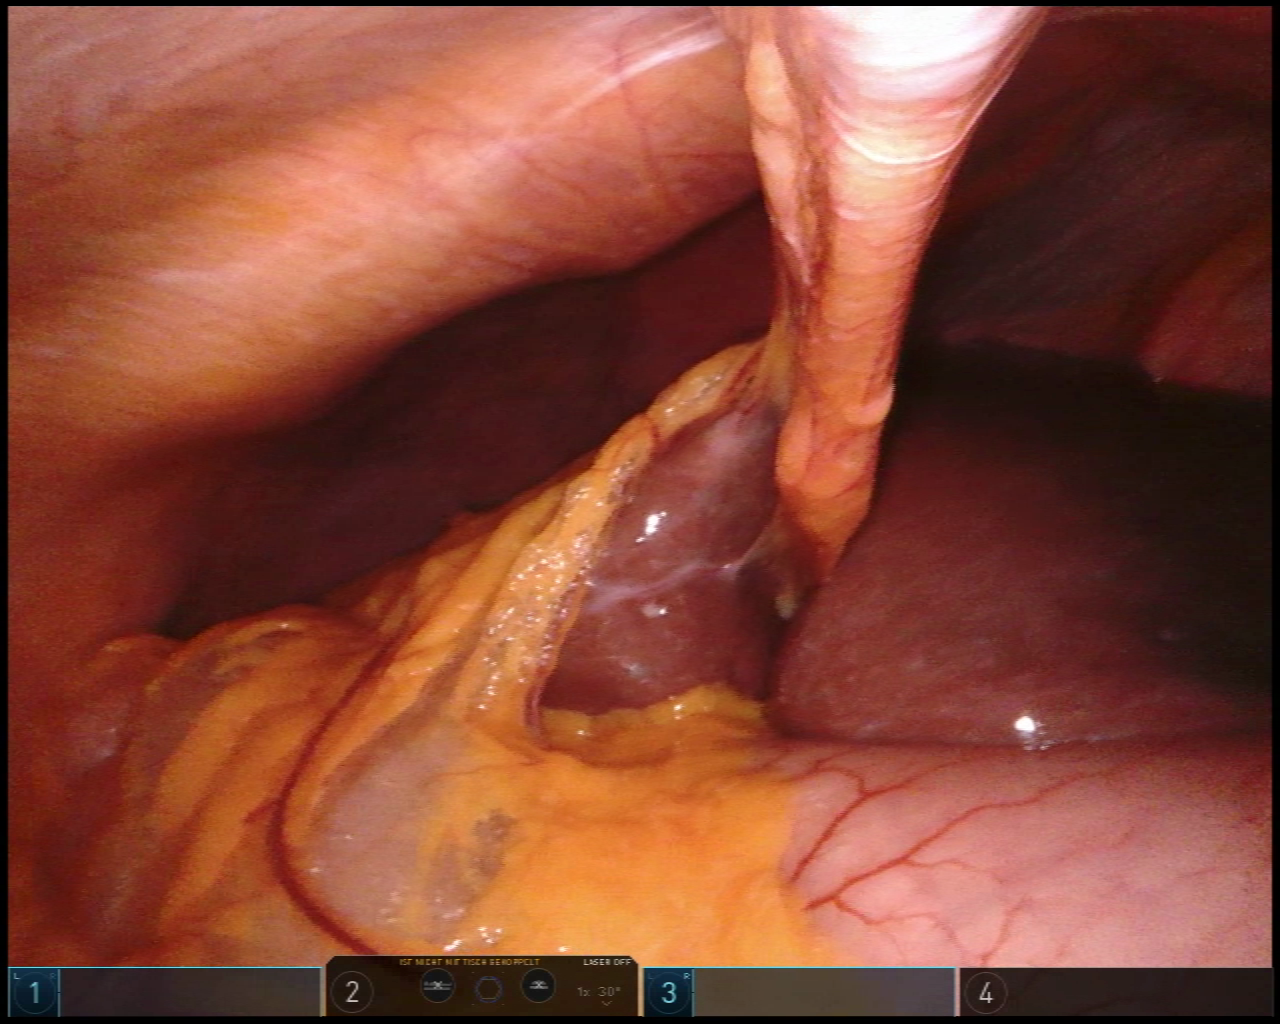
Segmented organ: liver
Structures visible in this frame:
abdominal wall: yes
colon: yes
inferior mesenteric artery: no
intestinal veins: no
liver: yes
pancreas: no
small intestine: no
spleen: no
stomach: yes
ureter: no
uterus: no
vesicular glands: no